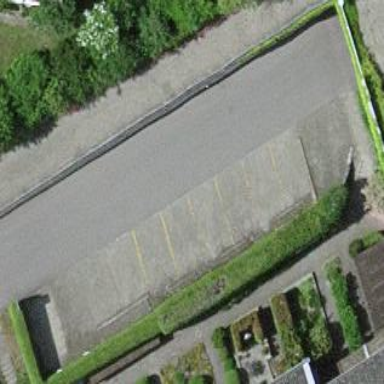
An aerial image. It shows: Parking area with surface.